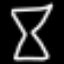
Label: hourglass